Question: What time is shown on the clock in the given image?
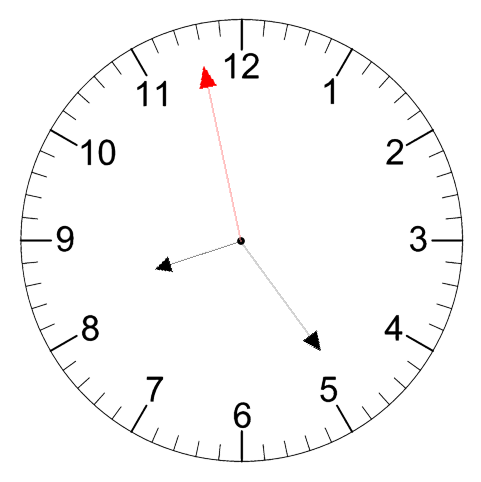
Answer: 08:23:58